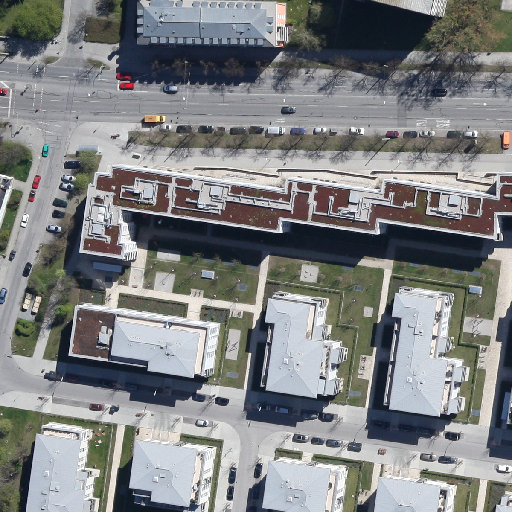
Referring expression: van in the parking area